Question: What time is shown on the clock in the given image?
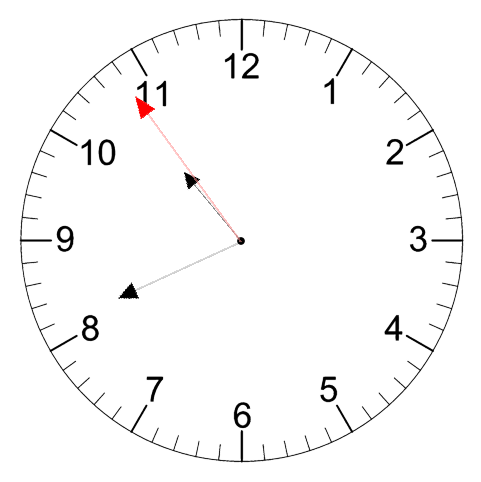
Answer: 10:40:54